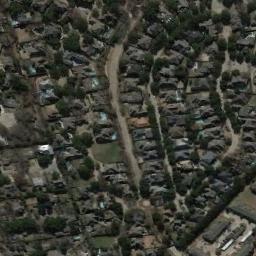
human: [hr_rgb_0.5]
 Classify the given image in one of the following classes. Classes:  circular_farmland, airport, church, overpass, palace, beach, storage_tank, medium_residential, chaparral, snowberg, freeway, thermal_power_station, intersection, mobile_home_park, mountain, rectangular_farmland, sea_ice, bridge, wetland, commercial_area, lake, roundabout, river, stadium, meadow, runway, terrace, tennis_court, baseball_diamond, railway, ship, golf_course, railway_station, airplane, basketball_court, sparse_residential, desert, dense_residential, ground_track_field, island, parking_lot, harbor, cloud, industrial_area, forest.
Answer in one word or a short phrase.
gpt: dense_residential